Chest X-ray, PA view. Patient: 48 years old, sex M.
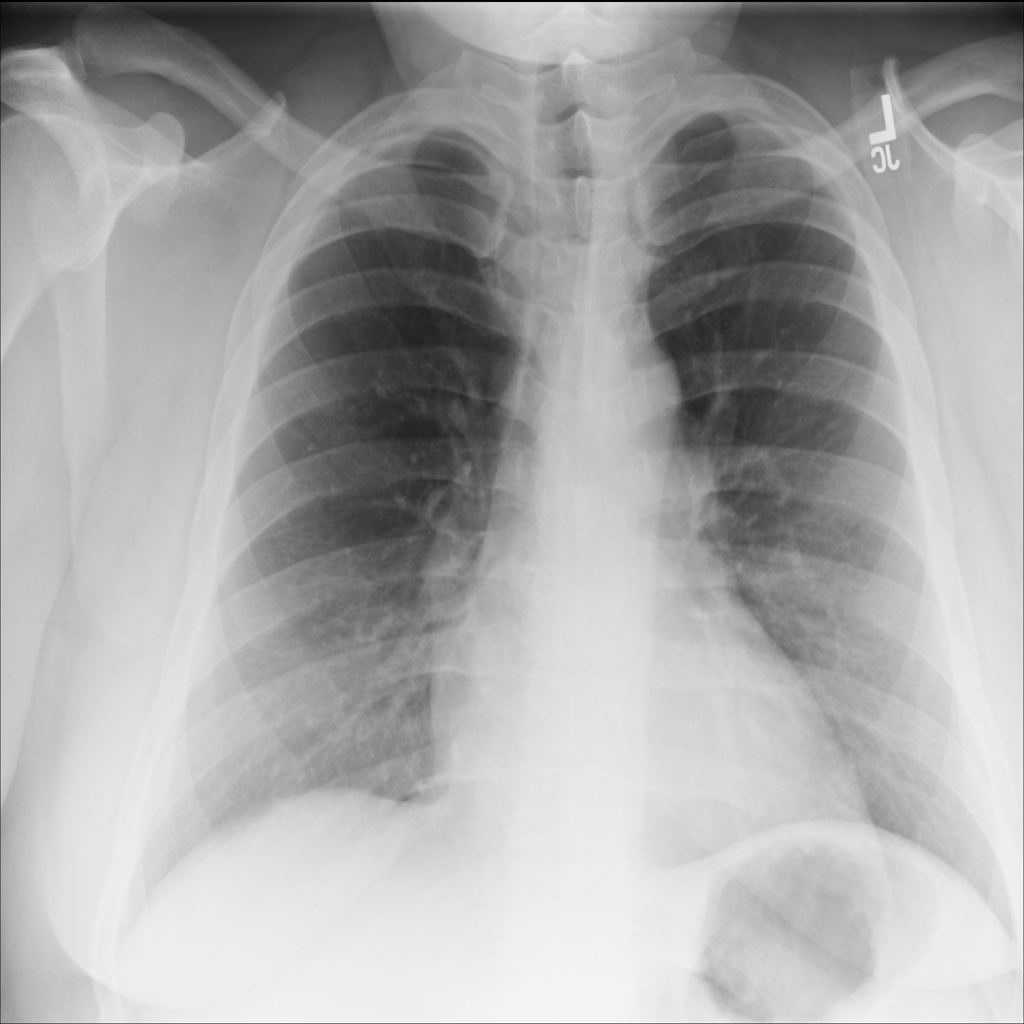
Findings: No Finding